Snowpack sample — Snodgrass Mountain, Crested Butte, Colorado (2/4/25, 12:06 PM MST)
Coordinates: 38.923, -106.968
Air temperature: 35 °F
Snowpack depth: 80 cm
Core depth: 80 cm
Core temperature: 32 °F
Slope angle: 14°, slope face: 78°
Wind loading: low
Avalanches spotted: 0
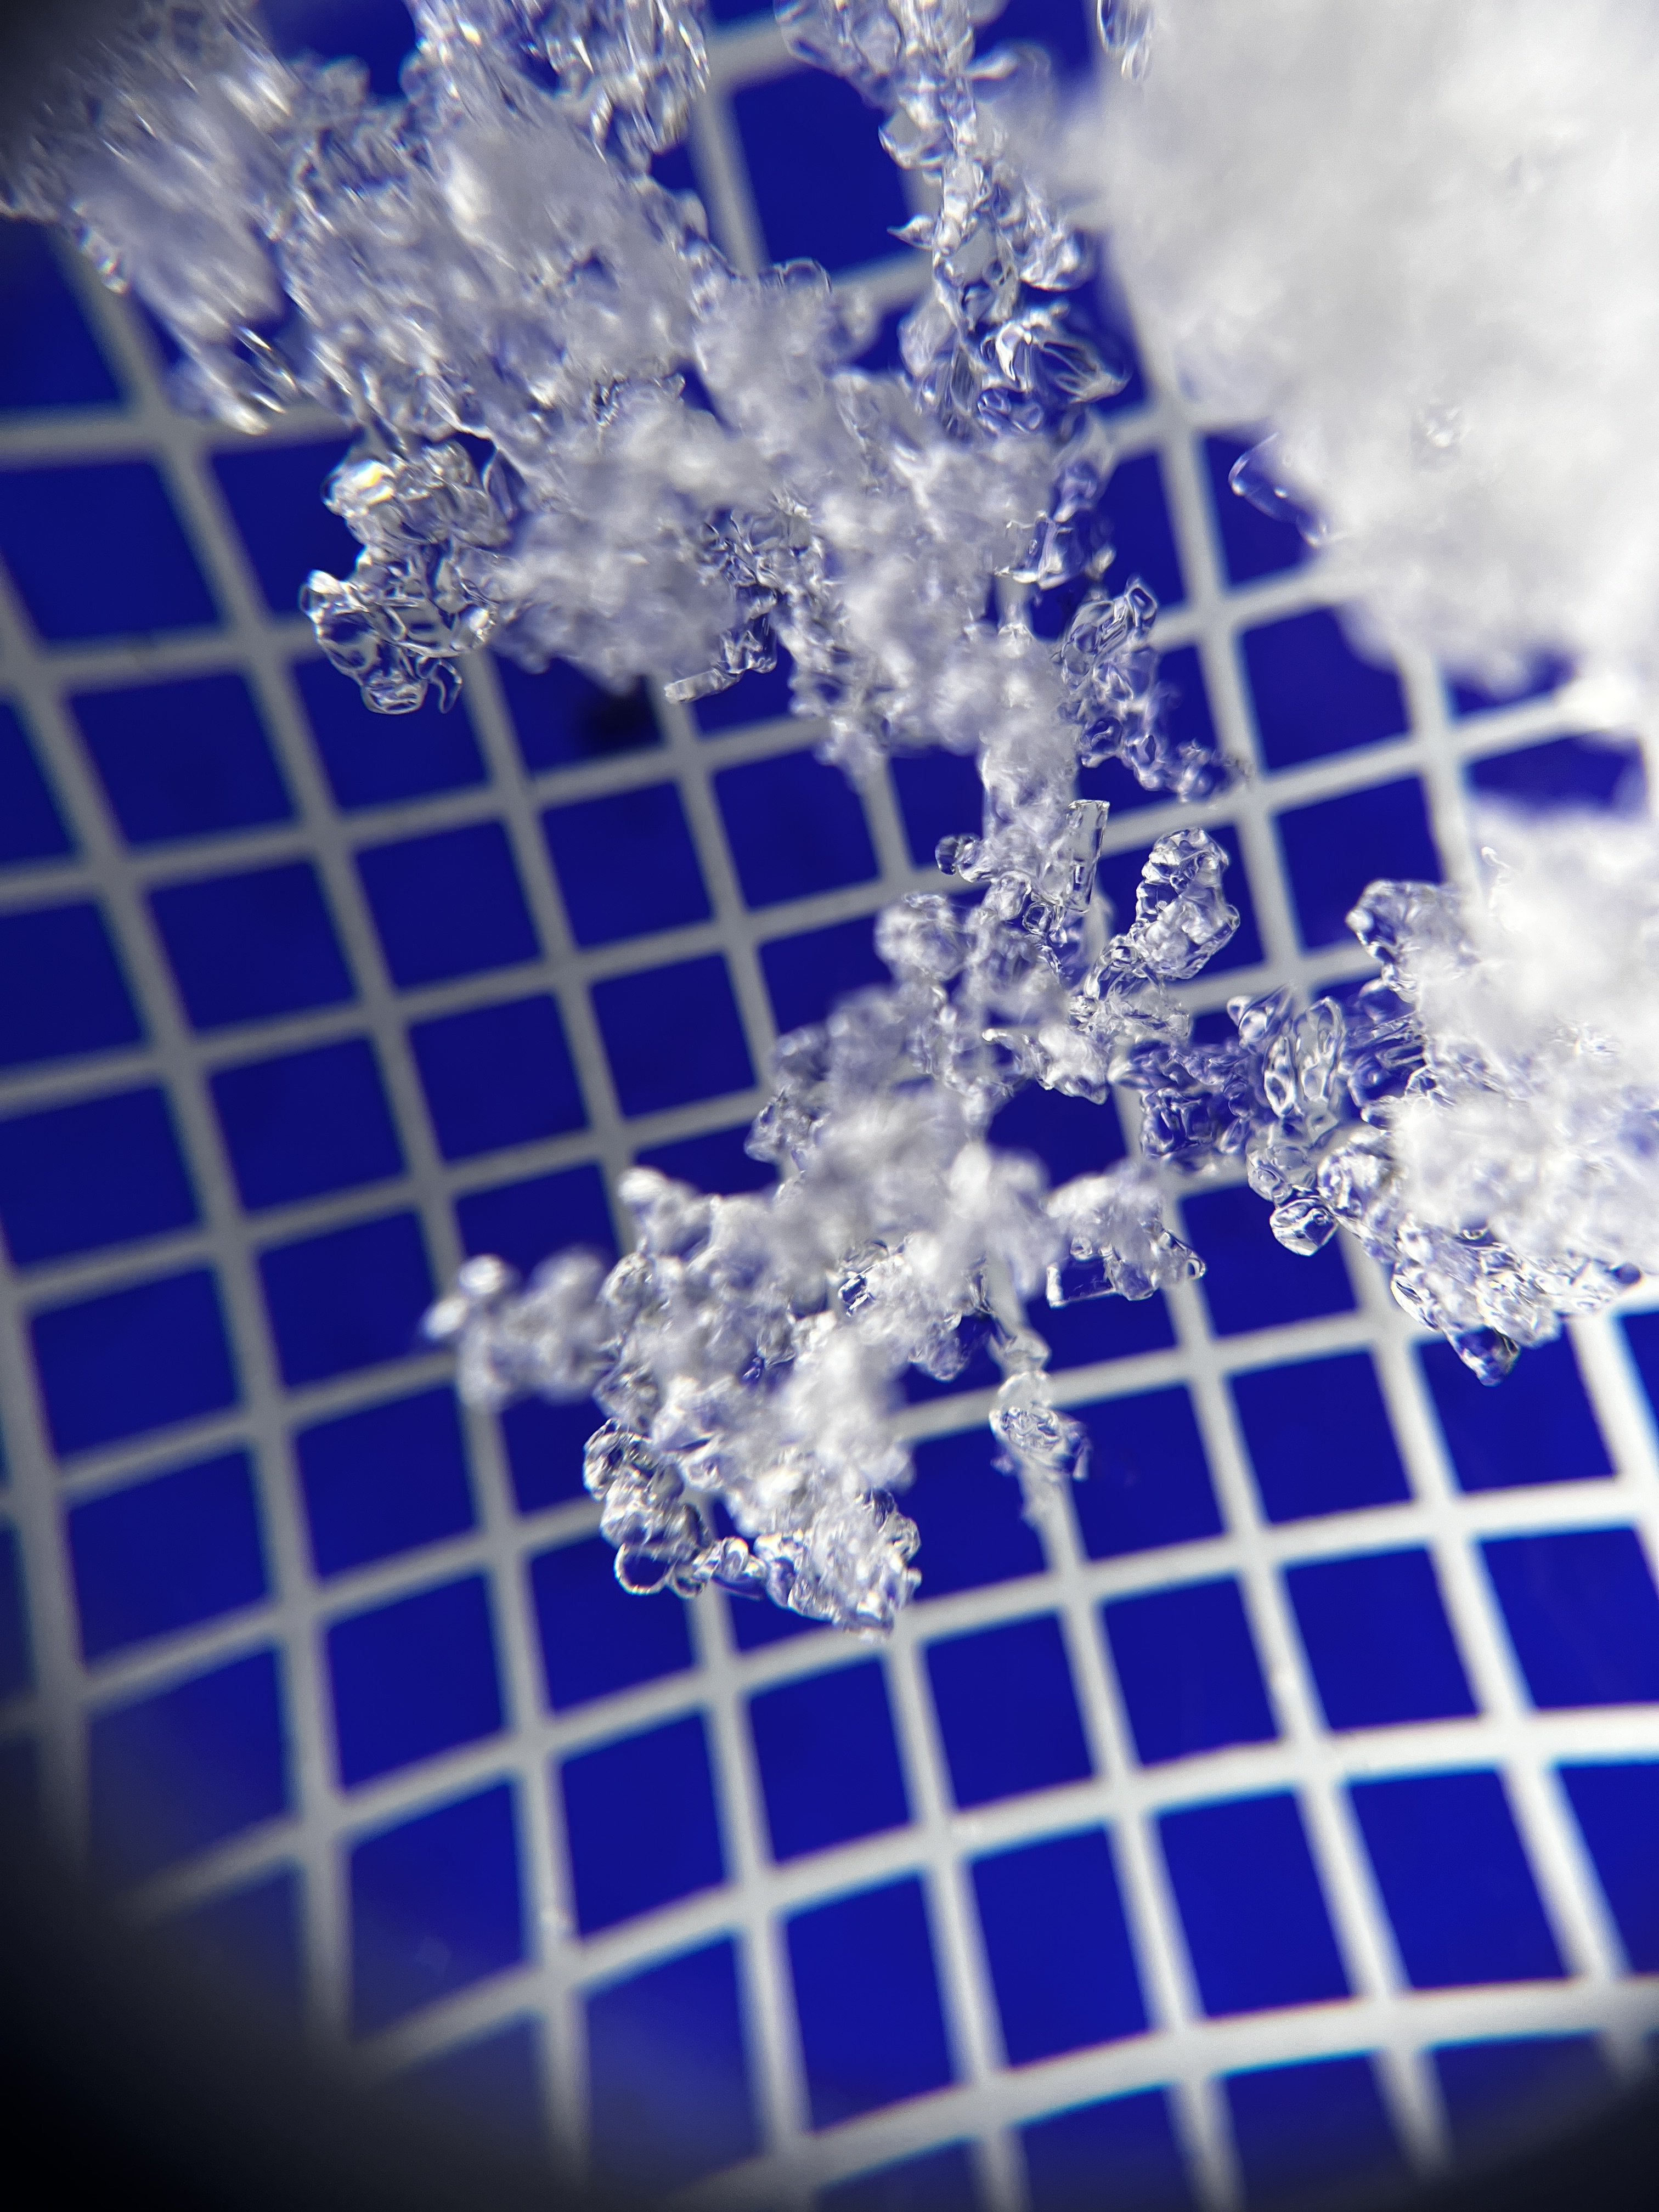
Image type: magnified_profile
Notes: No avalanches nearby, unusually warm weather for the last month reported by residents, Collected 25 yards from treeline